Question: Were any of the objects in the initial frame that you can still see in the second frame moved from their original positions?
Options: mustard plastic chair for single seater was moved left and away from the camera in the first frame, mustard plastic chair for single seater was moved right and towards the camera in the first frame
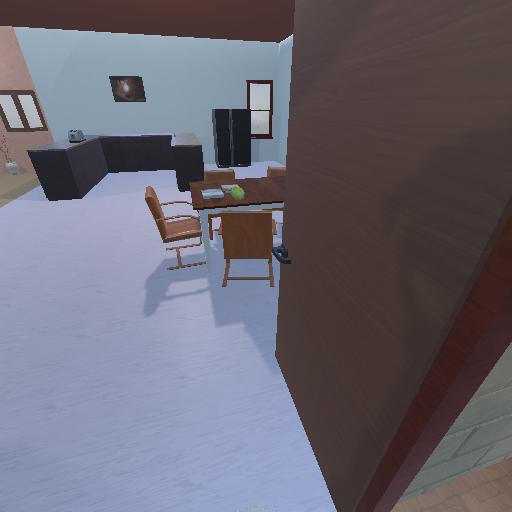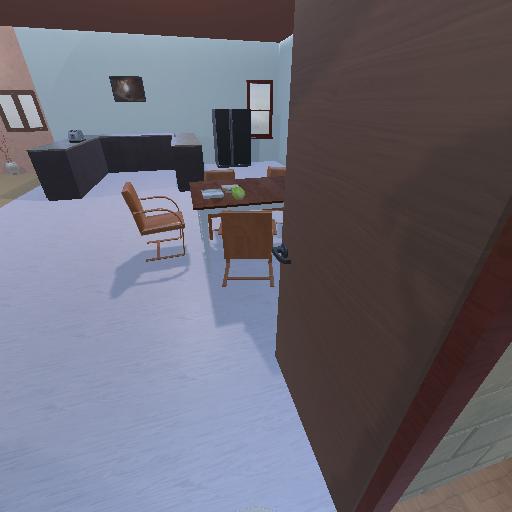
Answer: mustard plastic chair for single seater was moved left and away from the camera in the first frame